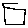
Label: square